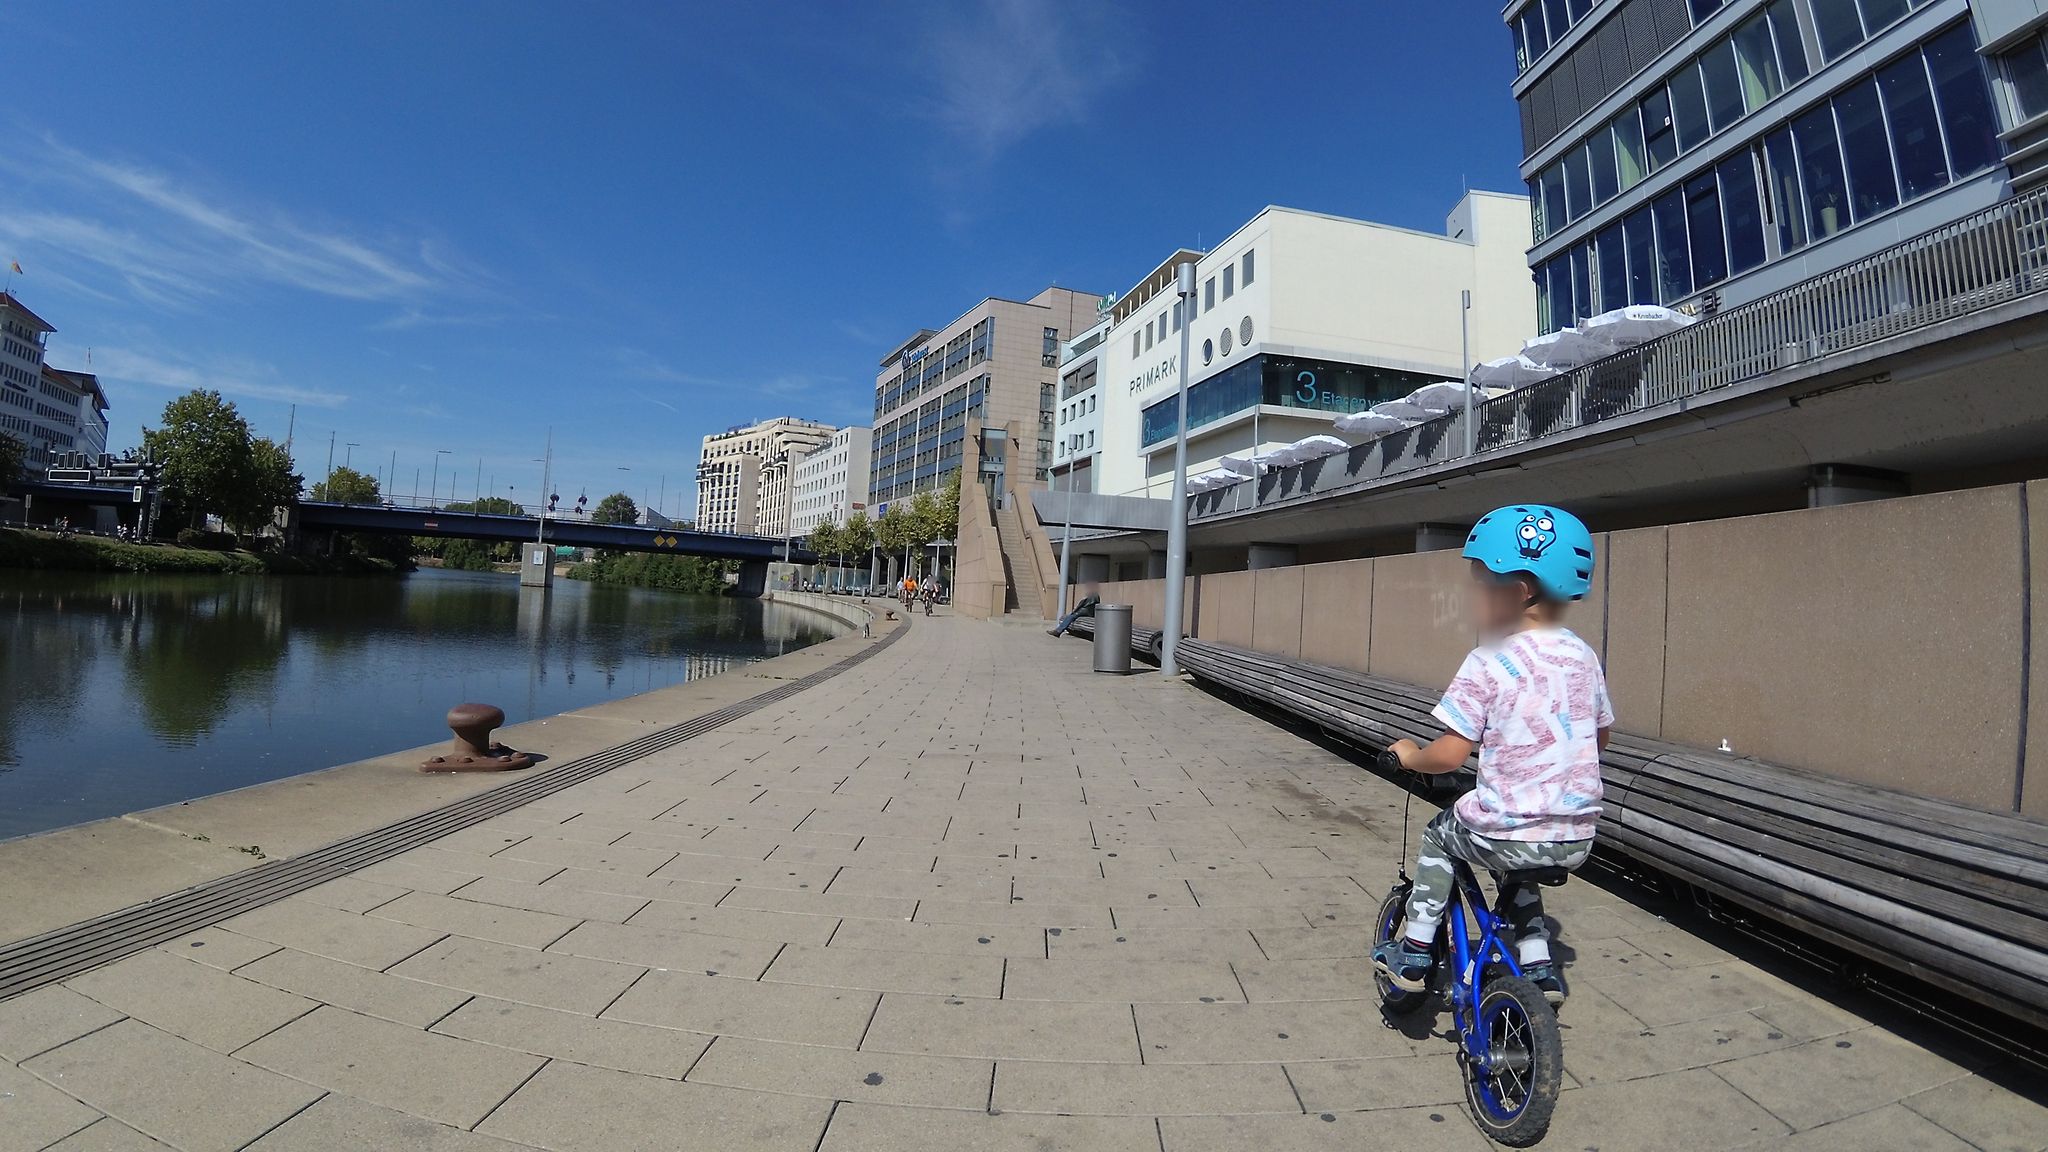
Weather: clear
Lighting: day
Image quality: good
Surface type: walking surface
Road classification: service
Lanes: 2
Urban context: urban centre
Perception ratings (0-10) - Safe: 1.82, Lively: 7.97, Beautiful: 6.05, Boring: 6.8, Depressing: 2.43, Wealthy: 3.1